Sex: M
Age: 69
Scanner: Avanto
Primary tumour origin: Gastrointestinal tract
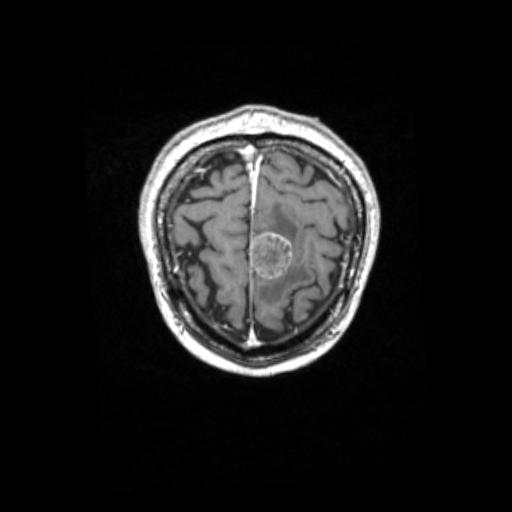
Segmented lesion volume (cc): 10.95
Number of lesion components: 1